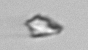
Label: detritus_transparent